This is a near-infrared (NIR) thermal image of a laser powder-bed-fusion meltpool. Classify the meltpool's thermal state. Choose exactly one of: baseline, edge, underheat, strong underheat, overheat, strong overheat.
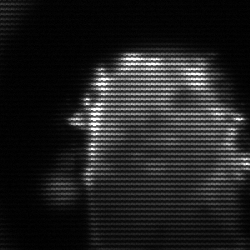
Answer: baseline